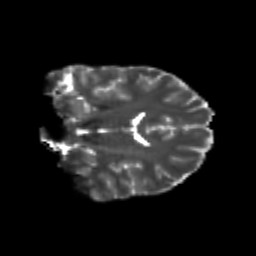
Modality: T2w
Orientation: coronal
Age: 20
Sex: male
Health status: healthy
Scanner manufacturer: philips
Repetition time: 7.388 s
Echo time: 0.08599 s